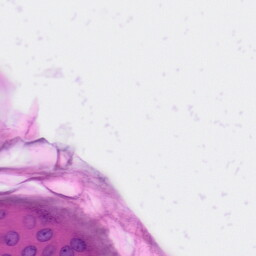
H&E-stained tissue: Skin